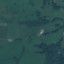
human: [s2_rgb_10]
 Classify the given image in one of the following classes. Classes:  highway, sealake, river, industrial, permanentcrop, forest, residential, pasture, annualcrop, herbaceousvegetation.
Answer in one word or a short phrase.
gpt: Pasture